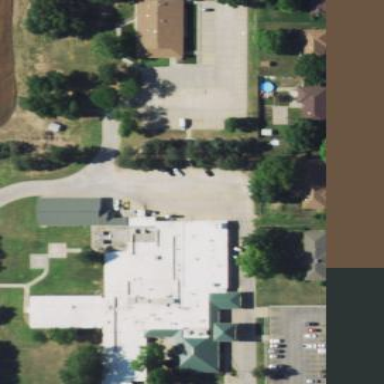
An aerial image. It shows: Healthcare facility identified as hospital.